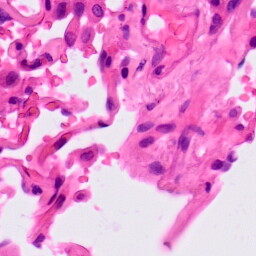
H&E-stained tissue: Lung